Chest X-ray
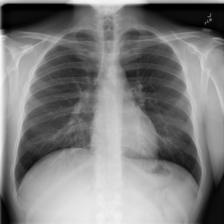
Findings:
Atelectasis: negative
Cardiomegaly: negative
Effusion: negative
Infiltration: negative
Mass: negative
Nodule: negative
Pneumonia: negative
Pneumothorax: negative
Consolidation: negative
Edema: negative
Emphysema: negative
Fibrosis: negative
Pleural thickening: negative
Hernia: negative